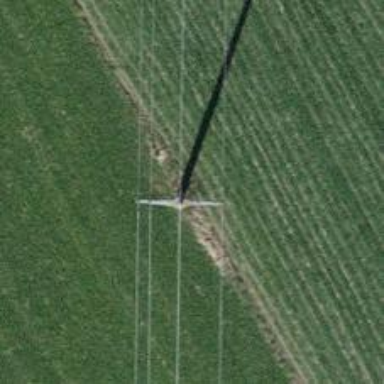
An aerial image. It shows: Power pole.